Question: So I've been having a strange issue with JQuery's .text() method. What I have right now is some JS code that generates a random phrase from a few banks of random words, which I believe has no problem (it basically just produces a string). When you click a link in the browser, that link's text is replaced by a random phrase produced by the random phrase generator. So far, there is nothing wrong with the generated random phrase. However, it tends to garble the text behind it:

It seems that the browser is having difficulty when pushing text to the next line, causing it to overlap with the text that was already there.
When I highlight the paragraph, it "resets" correctly and it's fine until I try clicking the link again. If I zoom in or out, it seems like it's fine until I return to 100% zoom. If I make the text font size smaller, it seems to work fine too.
Here is the Javascript code:
'''
//Initially get random phrase and display it on the page
getRandomPhrase();
$('#phrase').text(finalPhrase.new);
//On click, get the random phrase and display it on the page
$('#phrase').click(function () {
getRandomPhrase();
$('#phrase').text(finalPhrase.new);
});
'''
Here is the HTML tag that I'm trying to replace:
'''
<a title="Click!" href="#about" id="phrase">(the random phrase should be in here)</a>
'''
The tag is in the middle of a paragraph of text. If anyone has any idea how I could fix this that would be great!
Edit: Here's all of the CSS, don't know what the problem could be. I'm using this on top of Bootstrap:
'''
@import url(http://fonts.googleapis.com/css?family=Roboto);
@import url(http://fonts.googleapis.com/css?family=Roboto+Slab);
body {
font-family: 'Roboto', sans-serif;
background-color: #FFF7E4;
font-size: 14px;
}
h1 {}
hr {
border-color: #9A9A9A;
}
#name {
font-family: 'Roboto Slab', serif;
margin-top: 0px;
font-size: 80px;
color: #DB1C00;
}
#header {
font-size: 20px;
color: white;
padding-top: 70px;
padding-bottom: 40px;
background-color: #CCC6A6;
}
#about {
font-size: 20px;
}
#phrase {
color: #DB1C00;
}
'''
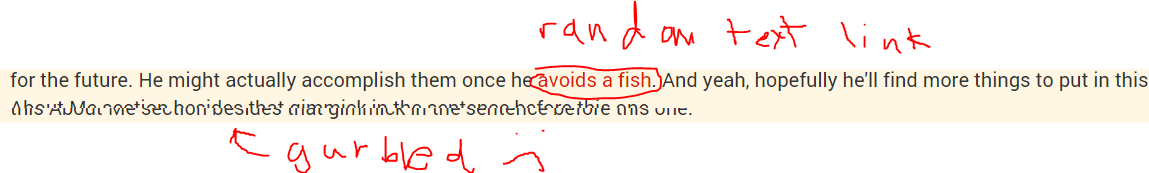
Answer: I've just managed to fix the problem. The solution is very strange, though.
I should've added more HTML to the original post.
Here is a basic view of the frontend HTML:
'''
<div id="about">blah blah blah about me stuff
<a title="Click!" href="#about" id="phrase">(the random phrase should be in here)</a>
</div>
'''
I had sent the link in the tag to go to #about, which did not seem wrong at all. (The reason I did this was because the user needed to be able to click on the link and stay there to see the result). I changed the href to #phrase, thus linking the link to itself:
'''
<div id="about">blah blah blah about me stuff
<a title="Click!" href="#phrase" id="phrase">(the random phrase should be in here)</a>
</div>
'''
This fixed the whole garbled text issue somehow. My hypothesis is that linking to the entire div was somehow not allowing it to reset properly, or that it was caching the div's original content in some way. Anyways, if someone could properly explain why this works that would be great haha. If anybody has a good explanation, please let me know! It's a really weird solution and I have no idea why it works (or why there was a problem in the first place!